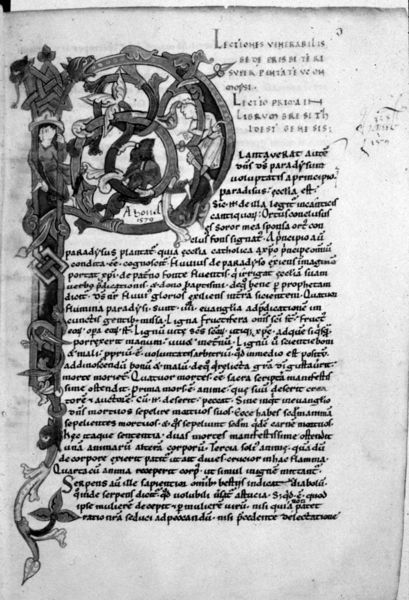
Titel: Miniatur
Institution: Paris, Bibliothèque Nationale
Schlagwörter: blätter, mann, vogel, menschen, sitzen, busen, frau, hut, hüte, kleid, kopfbedeckungen, köpfe, hund, malerei, ornament, mütze, mützen, vögel, pflanzen, ranken, kopfbedeckung, schrift, beobachten, weib, floral, verzierung, deutsch, buch, text, buchseite, organisch, mittelalter, mönch, tierkopf, drache, latein, schirft, schrif, initial, keltisch, buchmalerei, lindwurm, verso, irisch, runen, alte schrift, recto, p, insulanisch